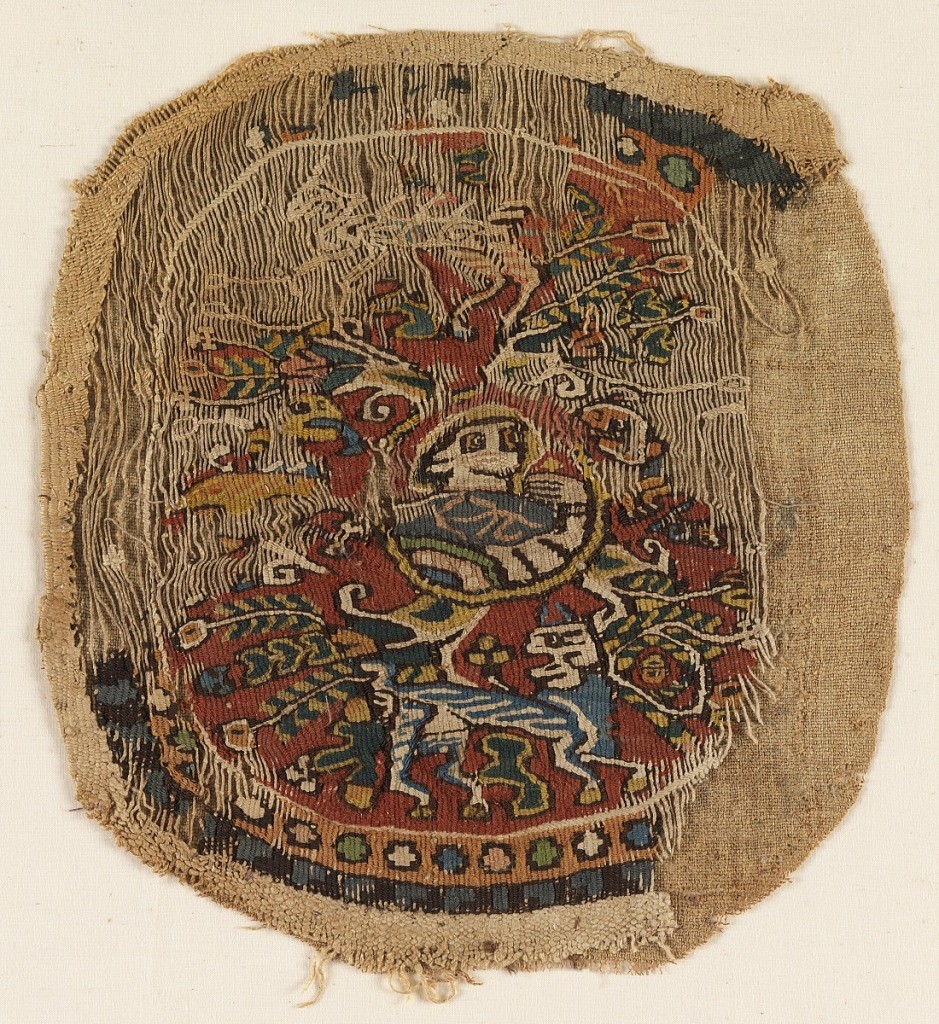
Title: Medallion
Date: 5th–6th century
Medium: Warp; S-spun two ply Z-twist linen. Wefts; S-spun linen, S-spun wools. Technique: slit tapestry with supplementary wrapping.
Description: A nimbate head in the center with radiating vegetative forms.